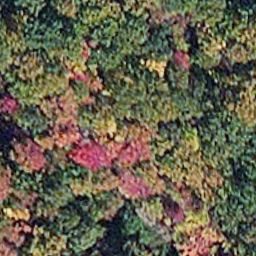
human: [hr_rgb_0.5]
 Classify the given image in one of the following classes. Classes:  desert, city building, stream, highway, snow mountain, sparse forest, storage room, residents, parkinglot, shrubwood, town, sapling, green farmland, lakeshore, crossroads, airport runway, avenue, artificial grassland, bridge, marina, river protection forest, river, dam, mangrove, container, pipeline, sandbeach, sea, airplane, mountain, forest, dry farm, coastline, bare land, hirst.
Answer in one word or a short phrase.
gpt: mangrove